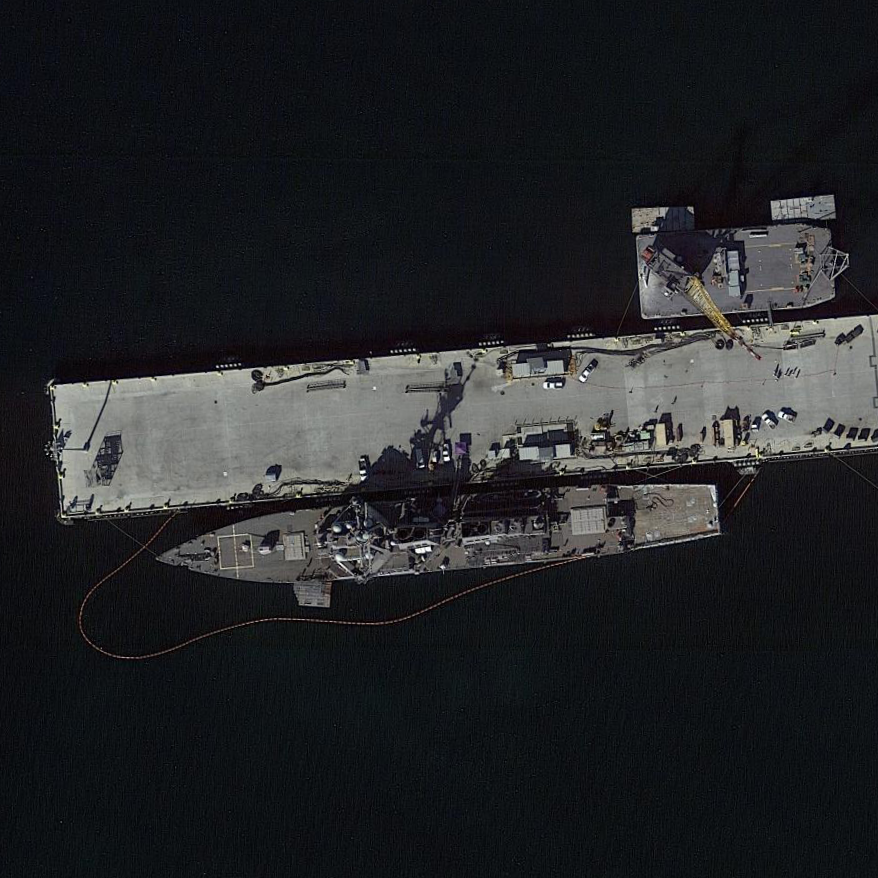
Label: destroyer